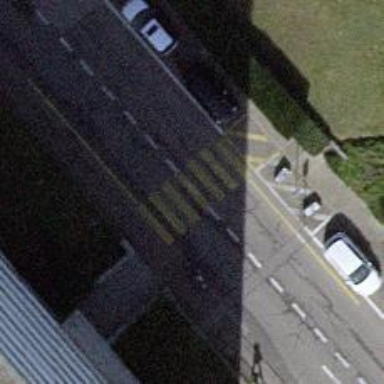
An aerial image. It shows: Marked zebra crossing on the road.